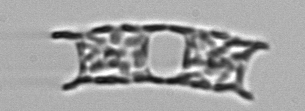
Label: Eucampia